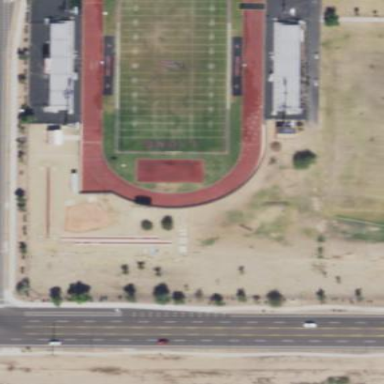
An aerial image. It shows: Pitch for American football.